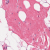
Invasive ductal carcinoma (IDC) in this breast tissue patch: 0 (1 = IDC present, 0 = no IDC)